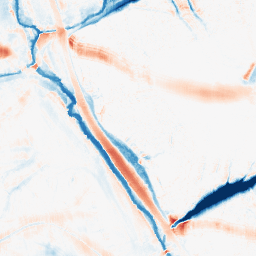
Category: morphological
Decomposition family: morphological_ellipse
Decomposition parameters: operation: average
width: 30
height: 20
Upsampling method: quartic
Upsampling parameters: scale: 8
Upsampling scale: 8